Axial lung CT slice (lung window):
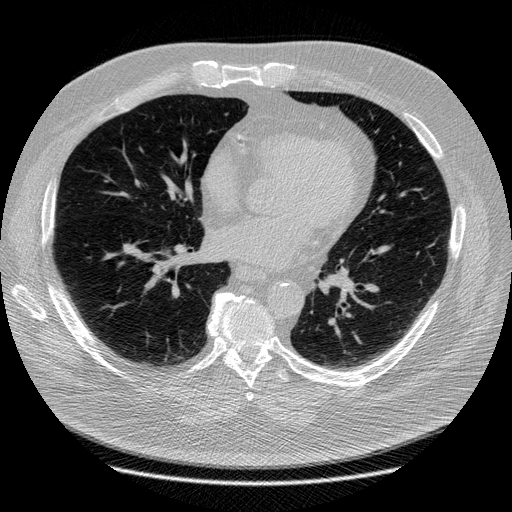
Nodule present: no